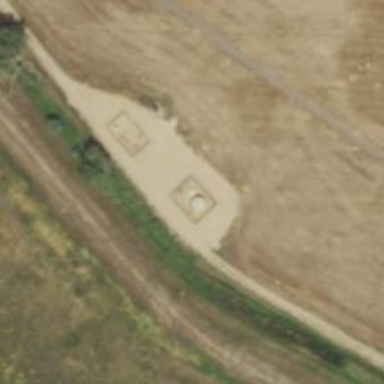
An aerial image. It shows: Storage tank that is man-made.